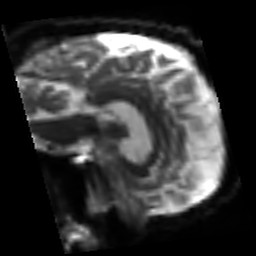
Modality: sbref
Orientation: sagittal
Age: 47
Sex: male
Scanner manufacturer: siemens
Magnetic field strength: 3 T
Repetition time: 3.2 s
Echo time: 0.081 s